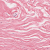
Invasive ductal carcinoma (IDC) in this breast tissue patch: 0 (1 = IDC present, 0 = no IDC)